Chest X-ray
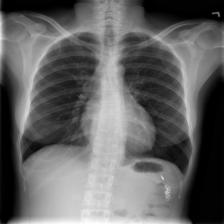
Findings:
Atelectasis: negative
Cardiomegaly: negative
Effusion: negative
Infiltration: negative
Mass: negative
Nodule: negative
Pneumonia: negative
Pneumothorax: negative
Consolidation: negative
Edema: negative
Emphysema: negative
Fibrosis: negative
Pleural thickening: negative
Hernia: negative